Question: I am working on a very simple API using laravel. Users have many tasks, and a task belongs to a user. My routes file is as follows :
'''
<?php
Route::resource('users', 'UsersController');
Route::get('users/{user_id}/tasks', 'UsersController@show_tasks');
Route::resource('tasks', 'TasksController');
'''
I want that the second route gets all the tasks related to that particular user. It is simple. I just added a relationship in my User model as follows :
'''
public function tasks(){
return $this->hasMany('Task');
}
'''
And the 'show_tasks' method in my 'UsersController' is as follows :
'''
public function show_tasks($id){
if(!$user = $this->user->find($id)){
return Acme::response('error', 'Resource not found.', [], 404);
}
$tasks = $user->tasks();
dd($tasks);
return Acme::response('success', [], $tasks, 200);
}
'''
I have placed the dd method because the response was returning an empty array and I wanted to see what is in the '$tasks' variable first hand. I thought it must be a collection object but when I ran this in my Postman REST client, it hanged due to the large data overflow I am assuming, screenshot below :

If anyone is curious about the 'Acme::response' method, I am also including that code :
'''
public static function response($status = [], $messages = [], $data = [], $httpStatusCode){
return Response::json([
'status' => $status,
'messages' => $messages,
'data' => $data,
], $httpStatusCode);
}
'''
Why is the relationship not working? I have been this for hours and still can't figure out why! I am guessing I might be doing a very silly mistake somewhere but can't get to it anyway!
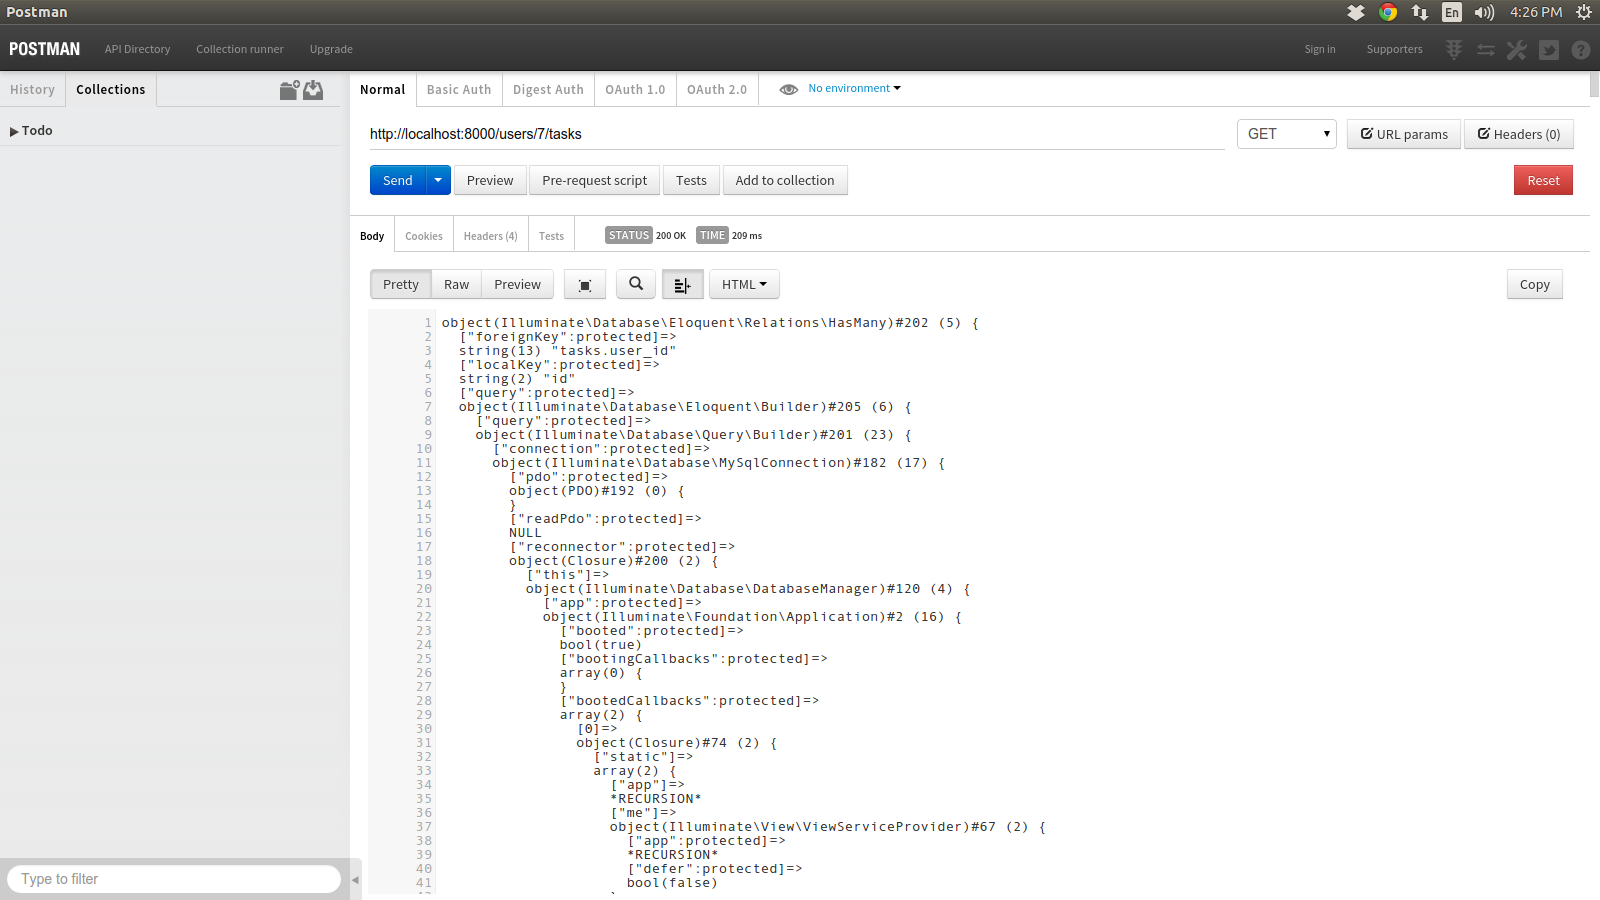
Answer: You shouldn't use '()' here. Instead of:
'''
$tasks = $user->tasks();
'''
you will get your tasks using:
'''
$tasks = $user->tasks;
'''
When you have relation and you use '$user->tasks' it works as you would use '$user->tasks()->get()' so we can say it's a shortcut.
You could use parantheses you get relation you can add more conditions, for example you could do something like that:
'''
$tasks = $user->tasks()->active()->get();
'''
and define scope in your 'Task' model:
'''
function activeScope($q) {
return $q->where('status',1);
}
'''
And now you can get only active tasks for user.